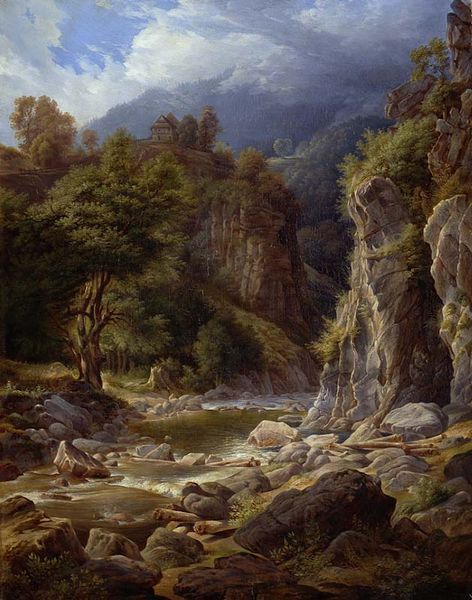
Titel: Felspartie bei Langenbrand im Murgtal
Künstler: Carl Ludwig Frommel
Standort: Karlsruhe
Institution: Staatliche Kunsthalle Karlsruhe
Schlagwörter: beige, berg, himmel, steine, blue, oil, white, black, dark, gray, green, grey, painting, yellow, flowers, picture, brown, plant, wald, cliff, cloud, clouds, rock, rocks, sky, stone, tree, building, hill, hills, house, lake, landscape, mountain, mountains, nature, water, waves, german, sun, trees, boy, brook, forest, grass, light, river, stream, bushes, entrance, plants, color, hillside, shadow, wilderness, gree, romantic, romanticism, cliffs, cloudy, foam, storm, scene, fence, valley, baum, haus, leaves, pastoral, trunk, ground, fluss, hut, bush, home, pond, branches, wolken, pool, cave, vegetation, coulds, flow, splash, shrubs, fog, land, waterfall, moss, tan, stones, weeds, earth, sharp, stein, bach, woods, banks, boulder, felsen, rapids, trunks, idyllic, serene, lagoon, wild, scenery, waterway, grotto, ksy, berge, creek, bark, roks, somber, tress, moutain, sheer, germanic, stibe, turbulent, environment, pine tree, barbazon, ston, skyu, rivers, rugged, vally, pastural, romantic era, conifer, graqss, treebark, brooding, flussbett, dynamic lighting, pebbles, vliff, estuary, velly', velly